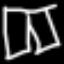
Label: pants